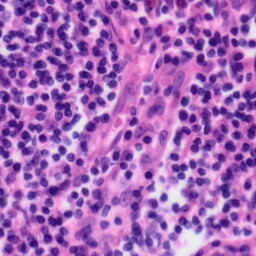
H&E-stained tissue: Tonsil